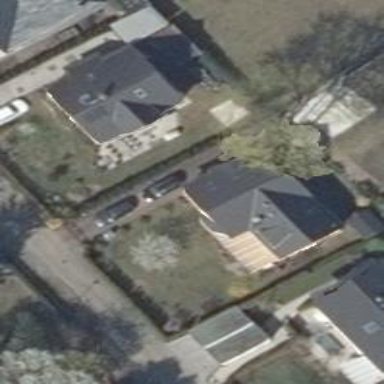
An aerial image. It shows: Detached building with gabled roof.